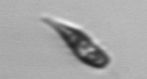
Label: Euglena